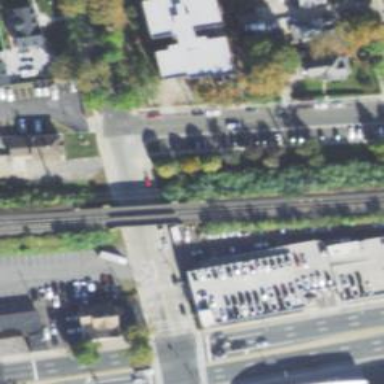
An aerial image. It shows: Bridge with electrified railway tracks.